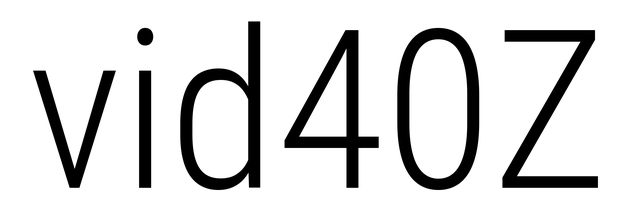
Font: Roboto_Condensed_Light